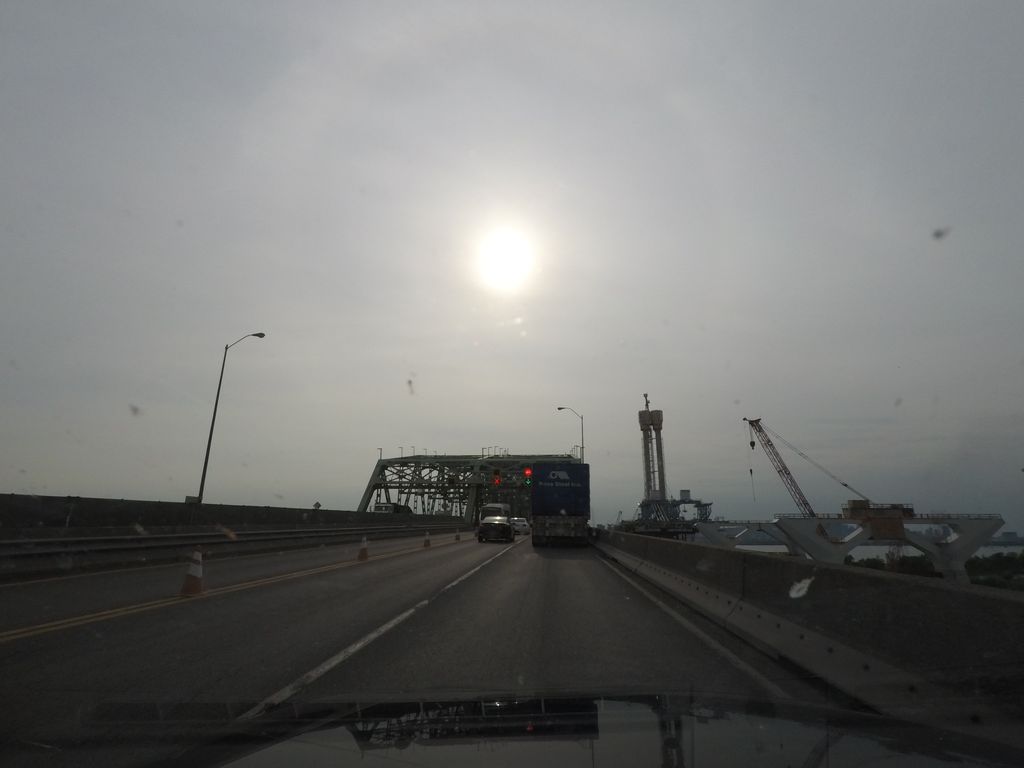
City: montreal